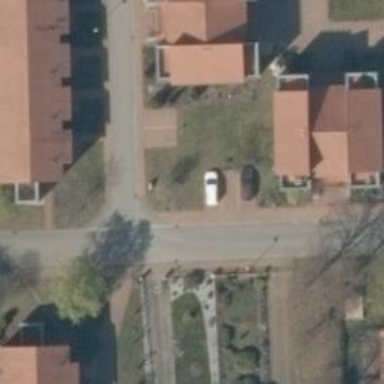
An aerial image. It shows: Paved residential road.